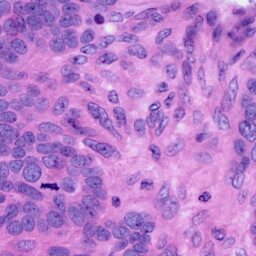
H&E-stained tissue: Ovarian